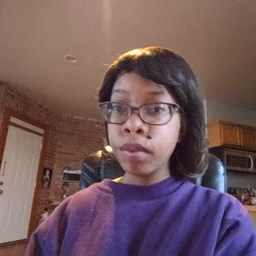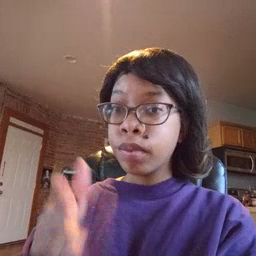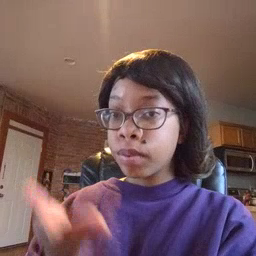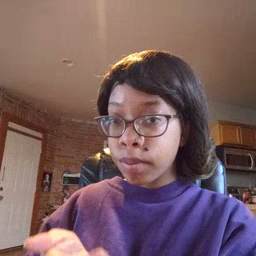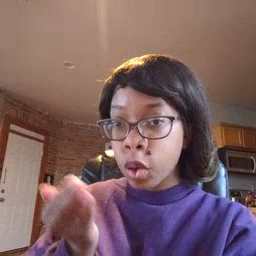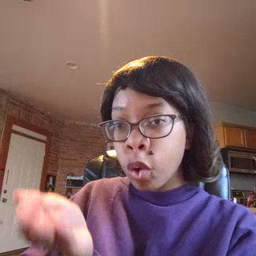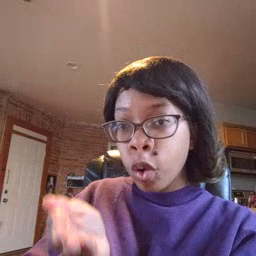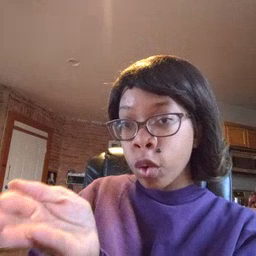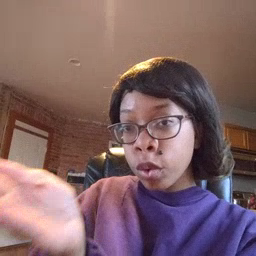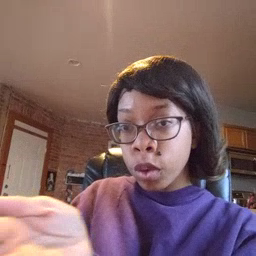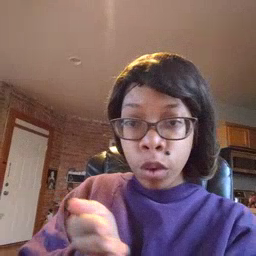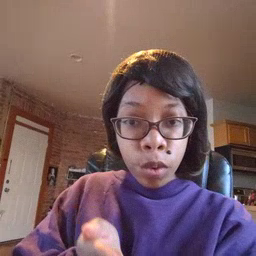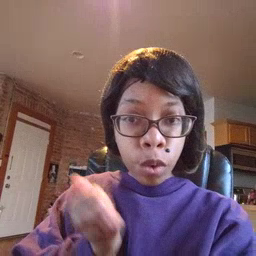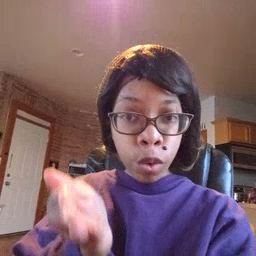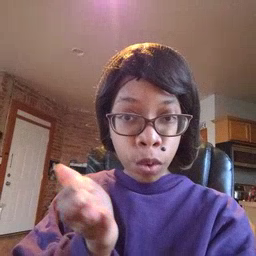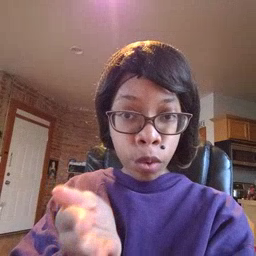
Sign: boat